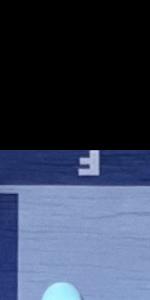
Label: Empty